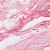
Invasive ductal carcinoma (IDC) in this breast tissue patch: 0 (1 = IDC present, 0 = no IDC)